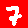
Digit: 7